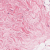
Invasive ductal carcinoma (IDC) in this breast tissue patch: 0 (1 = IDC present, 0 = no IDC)